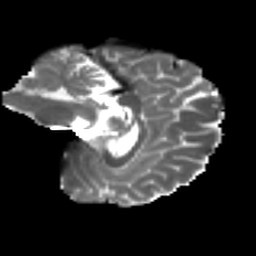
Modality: T2w
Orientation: sagittal
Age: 43
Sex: female
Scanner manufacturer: ge
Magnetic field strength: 3 T
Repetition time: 7.8 s
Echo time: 0.0606 s